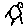
Label: bird